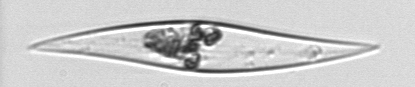
Label: Pleurosigma